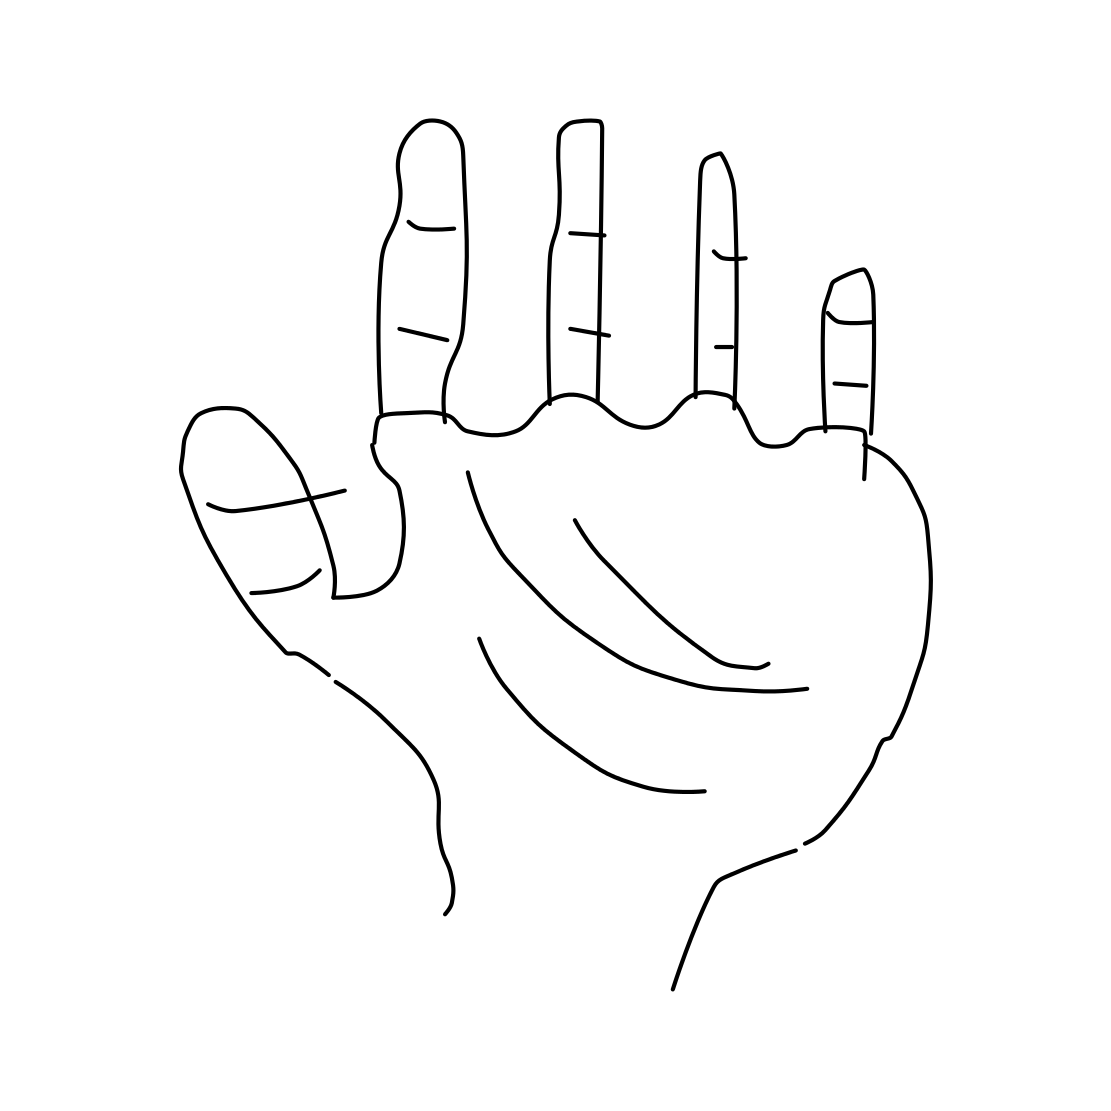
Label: hand